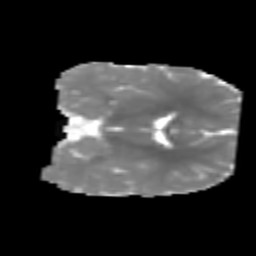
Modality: MD
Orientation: coronal
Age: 6
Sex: female
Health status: healthy